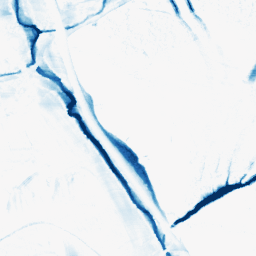
Category: morphological
Decomposition family: morphological_ellipse
Decomposition parameters: operation: closing
width: 10
height: 30
Upsampling method: sinc_blackman
Upsampling parameters: scale: 4
kernel_size: 16
Upsampling scale: 4